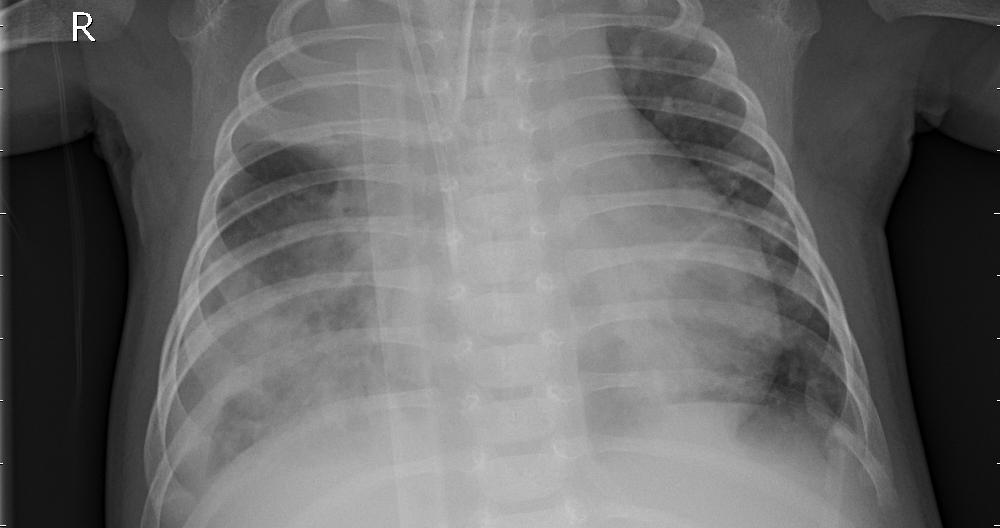
Diagnosis: PNEUMONIA